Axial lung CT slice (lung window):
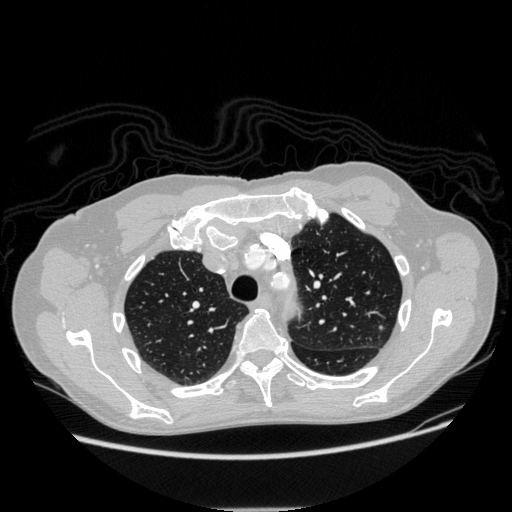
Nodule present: yes
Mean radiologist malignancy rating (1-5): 3